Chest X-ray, PA view. Patient: 25 years old, sex M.
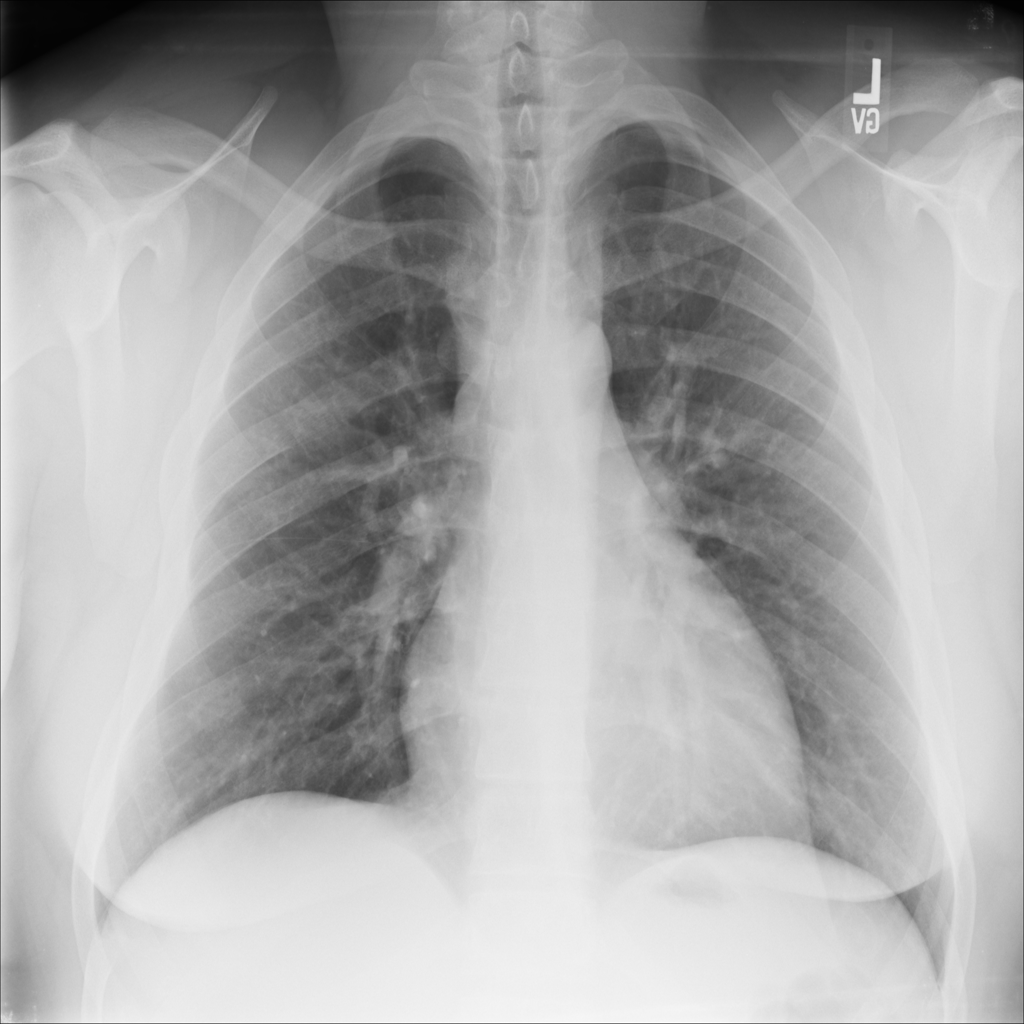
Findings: No Finding